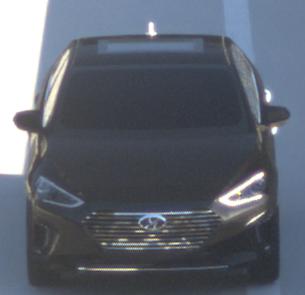
Make: Hyundai
Model: IONIQ Hybrid
Detailed model: IONIQ (AE) Hybrid
Model produced from: 2016/10
Model produced until: 2018/08
Doors: 5
Color: black
Road condition: dry road
Daytime: sunrise or sunset
Contrast: medium contrast